Question: I am sending date of birth to an input element using selenium, data is getting entered in Chrome and Edge but in firefox that input element has an inbuilt datepicker and I am not able to inspect that default datepicker (right click doesn't work on datePicker and couldn't find any code for it). The input element is not taking values and I can't get the html element so I'm unable to fill the field.
Can anyone help me with this?

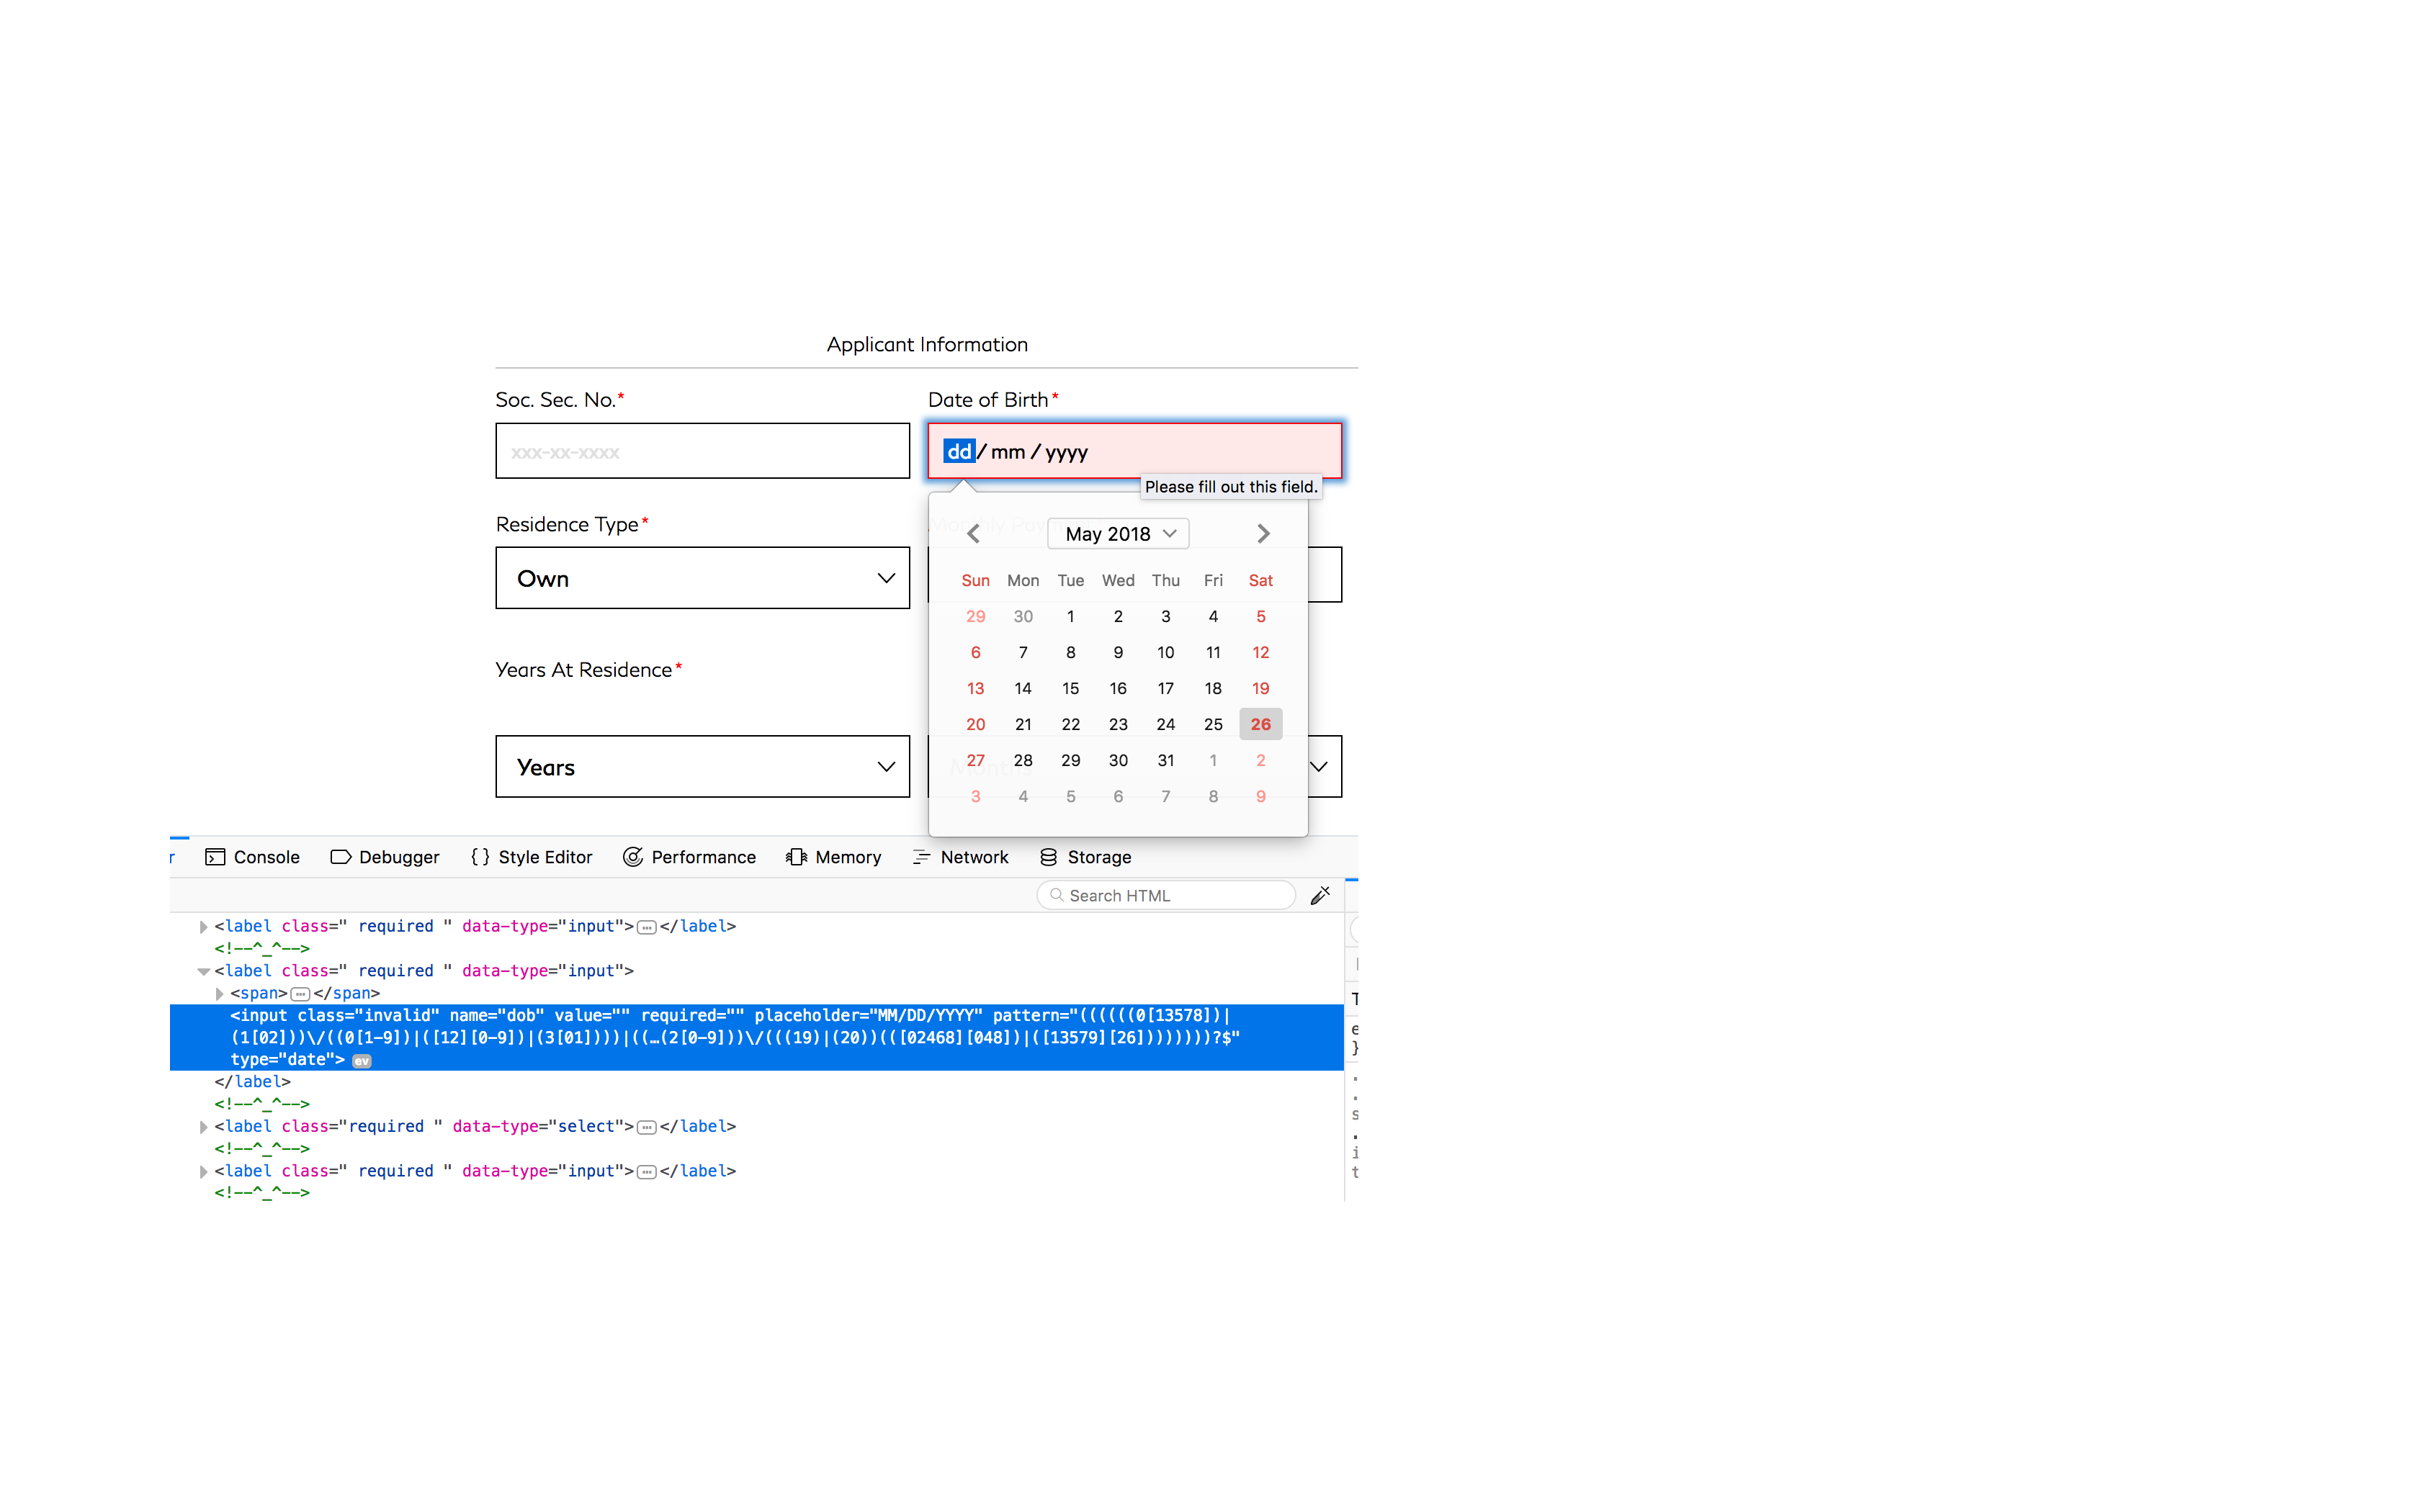
Answer: You handle this issue with the following trick:
- Change the input type from date to text using JavaScriptExecutor by Selenium- After changing the element type to text the change the date field by sending text with the same format needed to change value, use sendKeys("dd/mm/yyyy").
OR try to use Selenium Actions move to element and click.